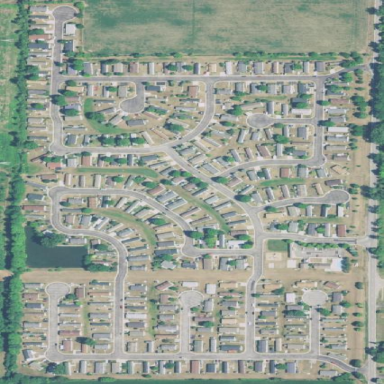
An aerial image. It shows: Residential area designated as trailer park.